Question: Access 2016
I feel like a high schooler who has forgotten how a period works in a sentence.
I have a blank database. I create 1 table named TestTable. One column called Amplitude with one record 14.

It says "Microsoft Access cannot find the name TestTable you entered" Error 2482. I've googled and searched on here, as far as I can tell I am using the correct syntax. Granted this is the first time I've used If statements directly in the macro form (I usually convert to a module) so maybe I just don't know some quirk about the If statement field, but I've looked at tutorials for macros and If then blocks and I've seen sample code with people using the same syntax. Where am I going wrong?
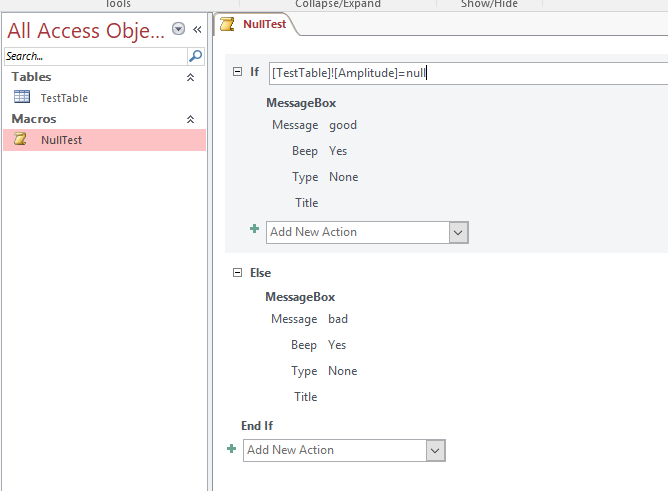
Answer: Per June7
Cannot reference table or query directly, even if there is only one record. Use DLookup() or DCount().